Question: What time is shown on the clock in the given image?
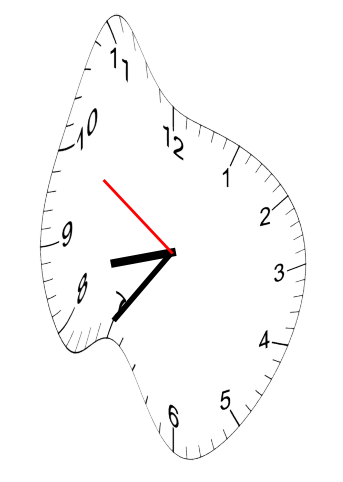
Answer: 08:35:50